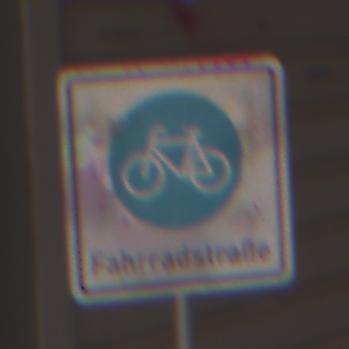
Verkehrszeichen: BeginnFahrradstrasse
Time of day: MorningAfternoon
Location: Outdoor (Urban)
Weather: Clear
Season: NotSpecified
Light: Natural